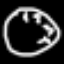
Label: clock